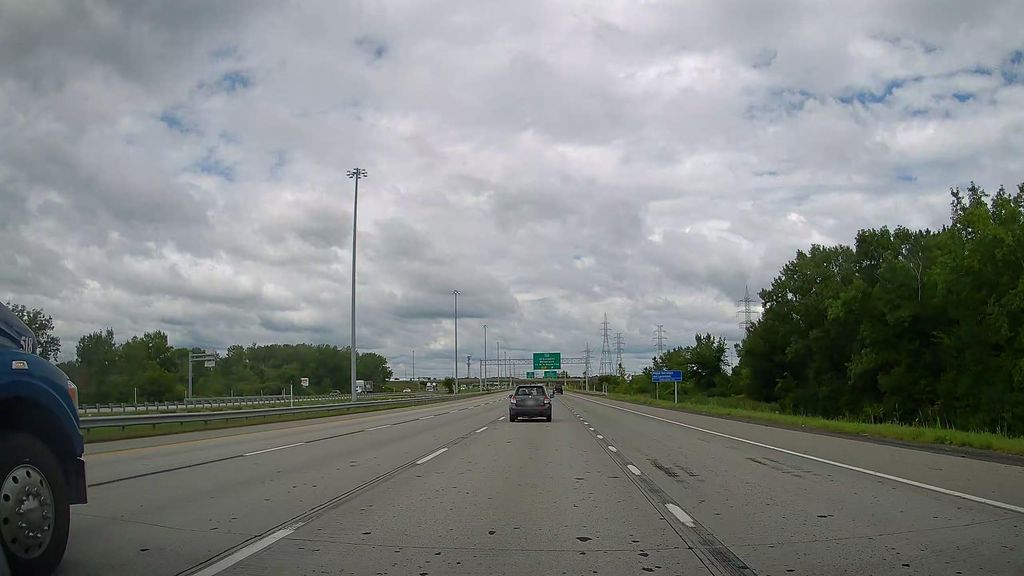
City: montreal